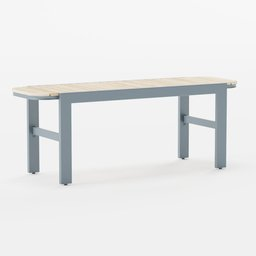
Label: furniture